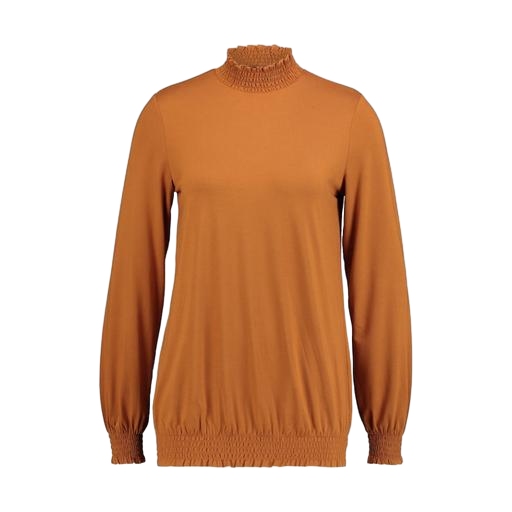
multicolor vero moda rust high neck blouse, high-neck top, high-neck blouse, white background